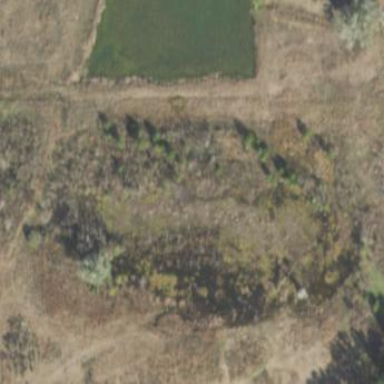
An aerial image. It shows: Marshy wetland area.